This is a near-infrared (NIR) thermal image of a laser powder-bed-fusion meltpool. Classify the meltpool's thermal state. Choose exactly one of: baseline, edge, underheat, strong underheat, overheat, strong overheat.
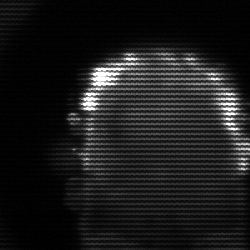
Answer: baseline